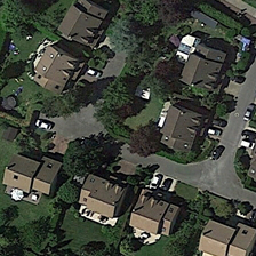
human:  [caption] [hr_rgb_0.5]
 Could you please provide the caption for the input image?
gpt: Green trees around the house

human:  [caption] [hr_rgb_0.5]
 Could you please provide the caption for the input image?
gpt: Many white cars were parked in front of the house.

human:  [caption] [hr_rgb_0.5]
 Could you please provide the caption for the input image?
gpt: Many white cars are parked in front of the house.

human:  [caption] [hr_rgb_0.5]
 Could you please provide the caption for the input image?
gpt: Many houses are surrounded by green plants.

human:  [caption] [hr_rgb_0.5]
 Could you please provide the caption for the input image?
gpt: Many houses are surrounded by green plants.